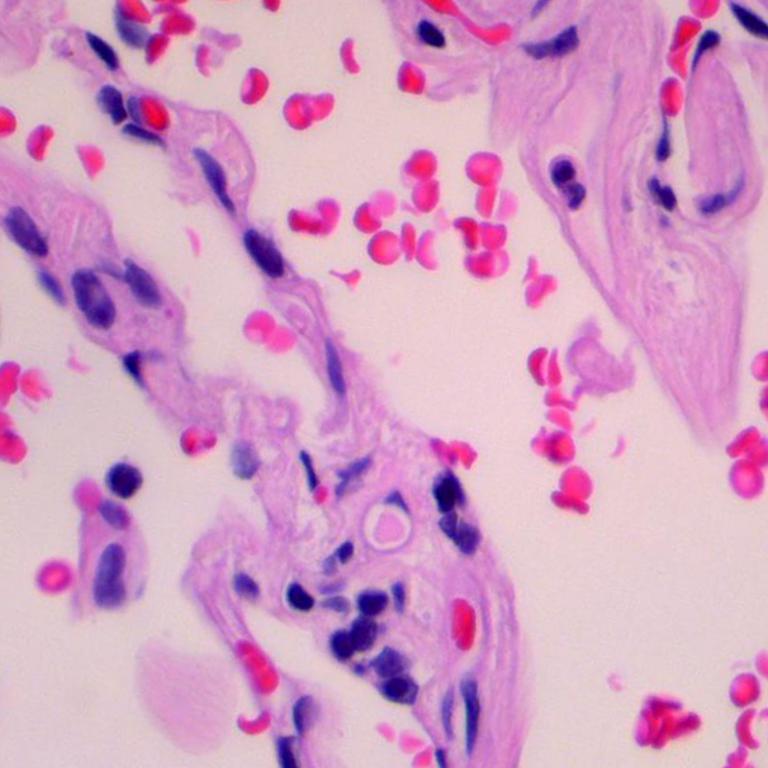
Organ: lung
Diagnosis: benign